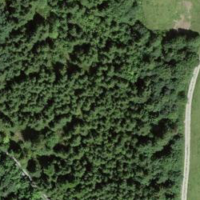
EUNIS habitat code: 45
Species observed at this site:
Sorbus aucuparia